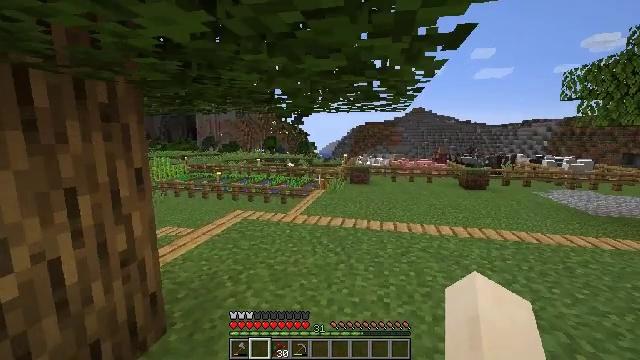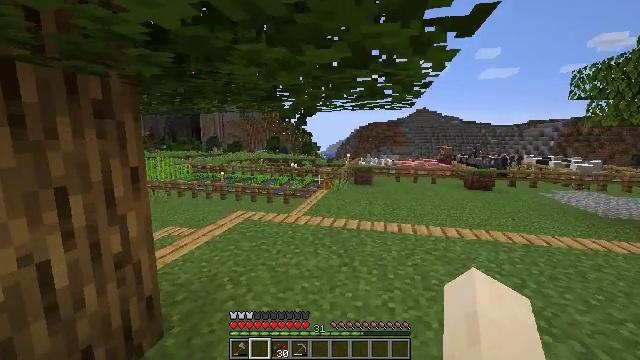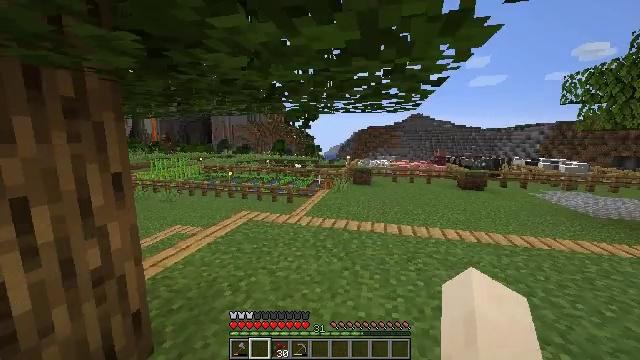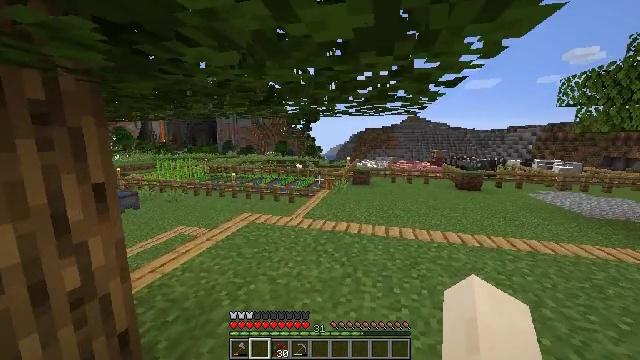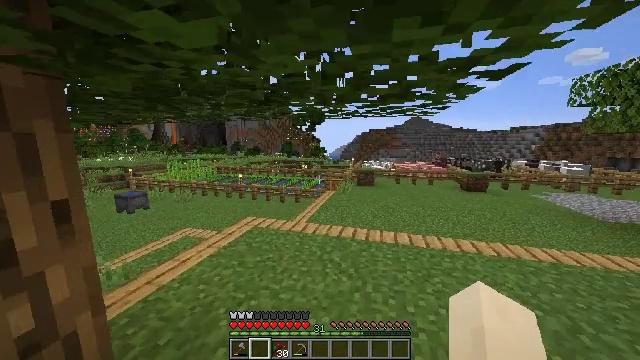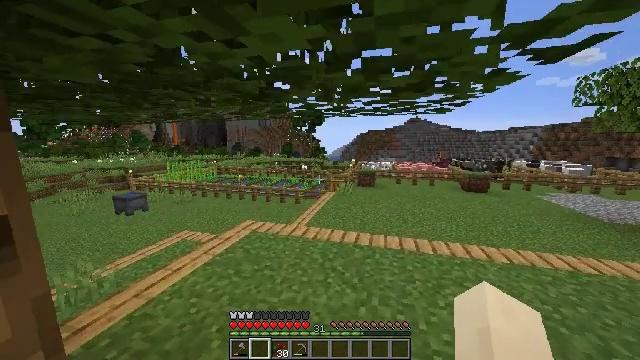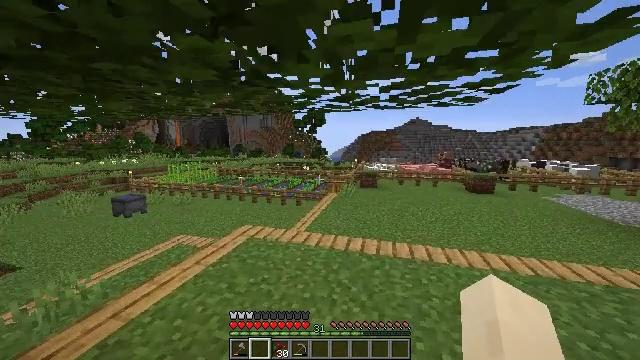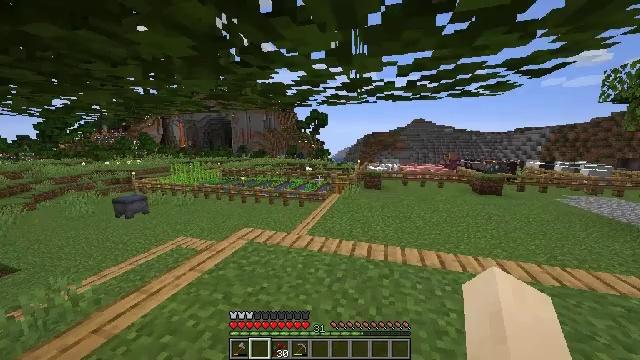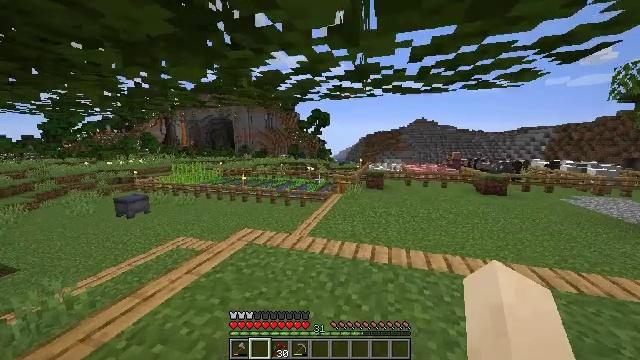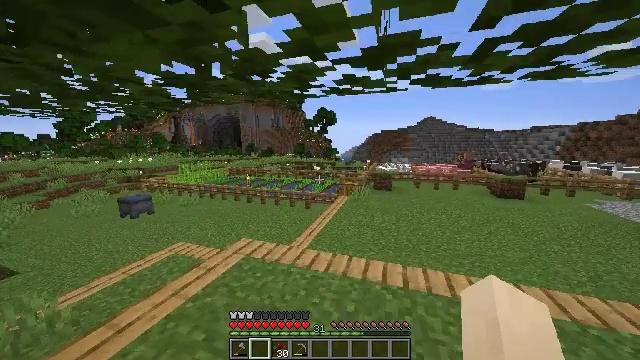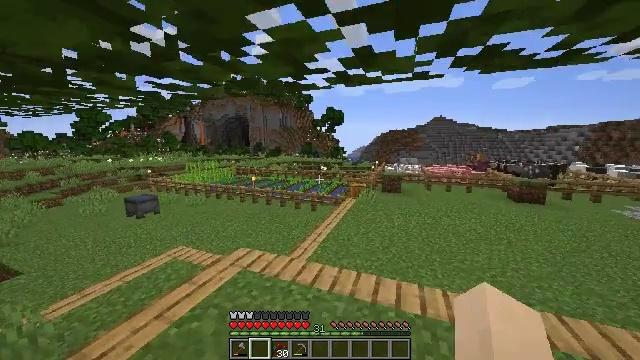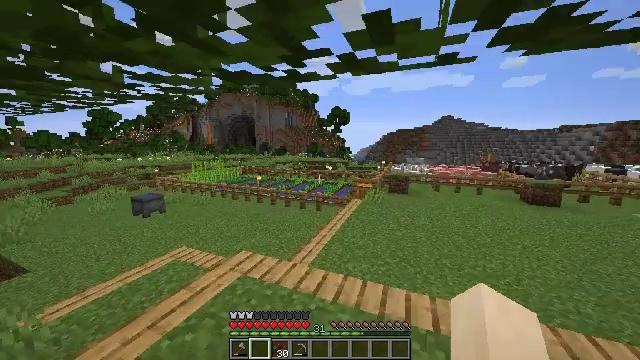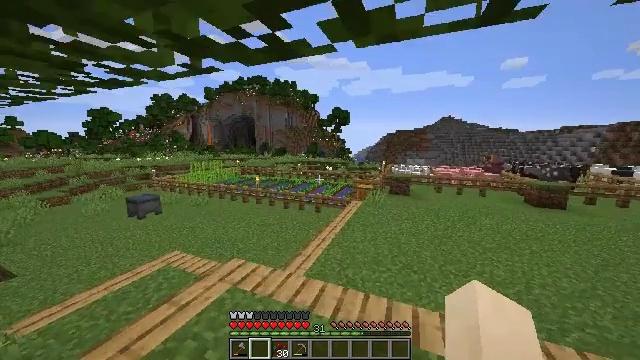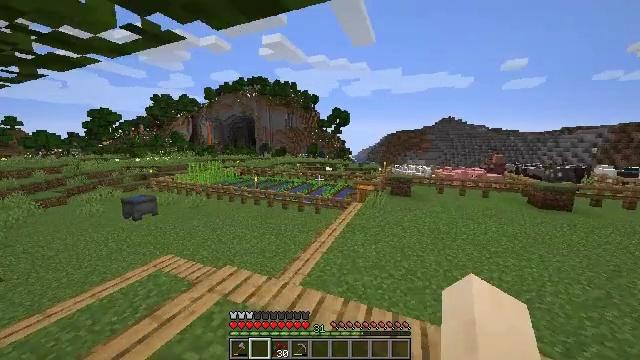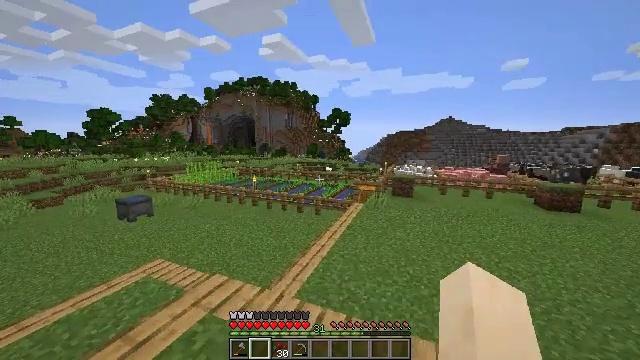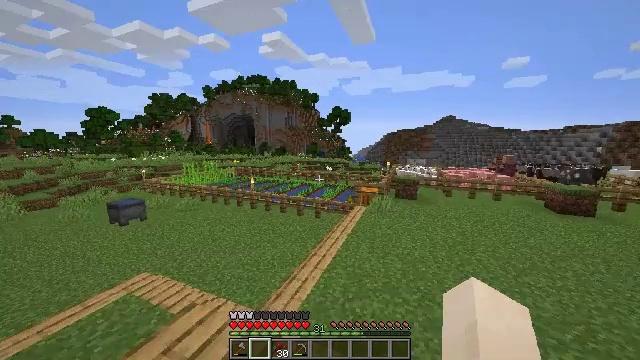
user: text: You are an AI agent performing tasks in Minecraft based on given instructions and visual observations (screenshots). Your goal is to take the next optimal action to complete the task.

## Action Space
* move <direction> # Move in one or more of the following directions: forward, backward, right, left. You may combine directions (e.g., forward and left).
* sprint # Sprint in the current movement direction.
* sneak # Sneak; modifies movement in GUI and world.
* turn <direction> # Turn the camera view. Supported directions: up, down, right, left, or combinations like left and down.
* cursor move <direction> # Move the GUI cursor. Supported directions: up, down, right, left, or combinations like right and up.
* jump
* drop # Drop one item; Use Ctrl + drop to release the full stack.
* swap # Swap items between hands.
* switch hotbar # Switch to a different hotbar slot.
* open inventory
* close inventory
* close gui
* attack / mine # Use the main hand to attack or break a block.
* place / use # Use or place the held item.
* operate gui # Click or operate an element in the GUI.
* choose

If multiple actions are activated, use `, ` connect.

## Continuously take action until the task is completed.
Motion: motion action
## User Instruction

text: Break the pumpkin to collect it.
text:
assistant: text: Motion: move forward
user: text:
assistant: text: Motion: move forward
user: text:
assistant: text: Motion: move forward
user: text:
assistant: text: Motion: move forward, turn left
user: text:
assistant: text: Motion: move forward
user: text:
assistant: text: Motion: move forward
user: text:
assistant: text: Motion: move forward
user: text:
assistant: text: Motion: move forward
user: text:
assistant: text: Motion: move forward, turn left
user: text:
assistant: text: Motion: move forward, turn left
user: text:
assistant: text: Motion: move forward, turn left
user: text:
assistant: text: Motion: move forward
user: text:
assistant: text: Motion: move forward
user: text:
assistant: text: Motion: move forward
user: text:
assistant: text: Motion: move forward
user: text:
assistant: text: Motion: move forward
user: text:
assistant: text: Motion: move forward, turn down
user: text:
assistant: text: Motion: move forward, turn down
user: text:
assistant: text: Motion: move forward
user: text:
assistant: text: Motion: move forward
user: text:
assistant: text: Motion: move forward
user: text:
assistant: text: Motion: move forward, jump
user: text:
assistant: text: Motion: move forward, turn down, jump
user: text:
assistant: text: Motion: move forward, turn down, jump
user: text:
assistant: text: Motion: move forward, turn left and down, jump
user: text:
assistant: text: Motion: move forward, turn down
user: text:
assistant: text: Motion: move forward
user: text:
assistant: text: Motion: move forward
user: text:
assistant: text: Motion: move forward
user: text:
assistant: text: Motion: move forward